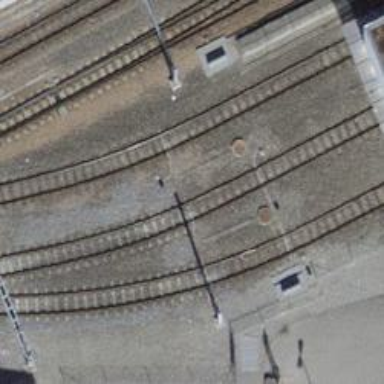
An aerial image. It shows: Narrow-gauge railway yard with electrified contact lines.